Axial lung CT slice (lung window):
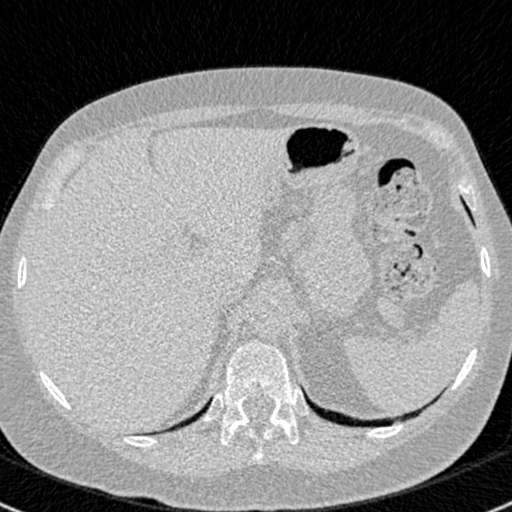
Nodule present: no